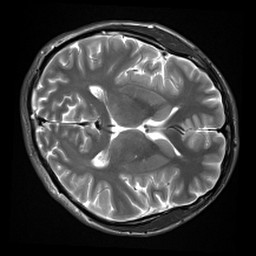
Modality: inplaneT2
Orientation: axial
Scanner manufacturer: siemens
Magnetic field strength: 3 T
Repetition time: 7.02 s
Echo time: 0.069 s